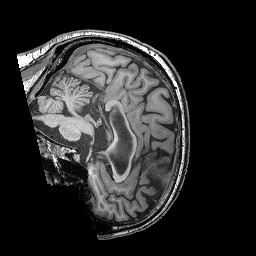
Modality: T1w
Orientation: sagittal
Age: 40
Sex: male
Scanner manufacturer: siemens
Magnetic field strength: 3 T
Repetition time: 2.25 s
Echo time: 0.00411 s